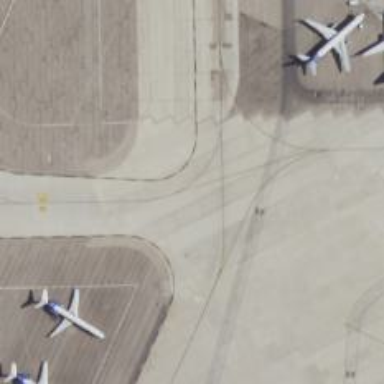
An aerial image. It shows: Image of taxiway at airport.